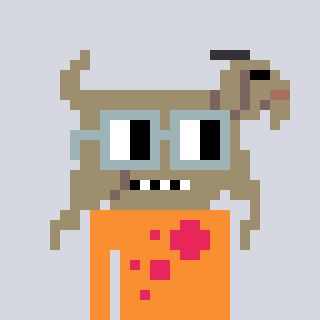
a pixel art character with square dark gray glasses, a goat-shaped head and a orange-colored body on a cool background